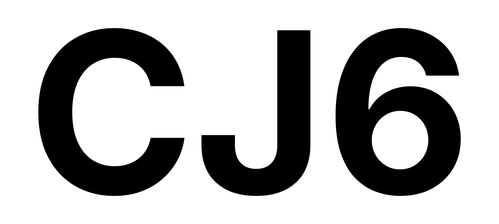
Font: Inter_Bold